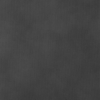
Label: dusty